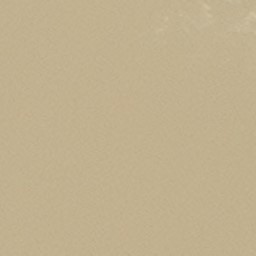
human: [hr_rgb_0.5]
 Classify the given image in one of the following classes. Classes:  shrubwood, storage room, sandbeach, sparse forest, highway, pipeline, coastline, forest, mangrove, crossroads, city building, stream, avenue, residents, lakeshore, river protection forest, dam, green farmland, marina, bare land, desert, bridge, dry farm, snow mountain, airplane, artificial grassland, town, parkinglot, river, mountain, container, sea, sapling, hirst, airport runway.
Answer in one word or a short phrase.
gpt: desert